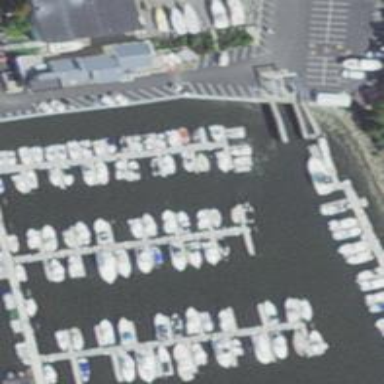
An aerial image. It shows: Pier with mooring facilities.